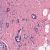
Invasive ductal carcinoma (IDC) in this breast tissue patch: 1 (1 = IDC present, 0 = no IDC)